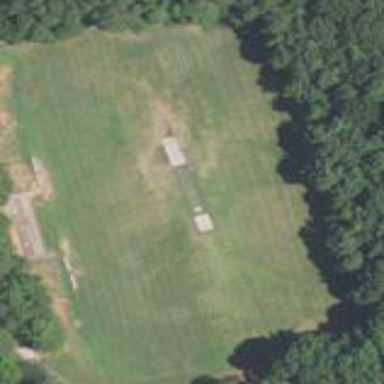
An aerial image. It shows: Grass pitch designated for cricket.